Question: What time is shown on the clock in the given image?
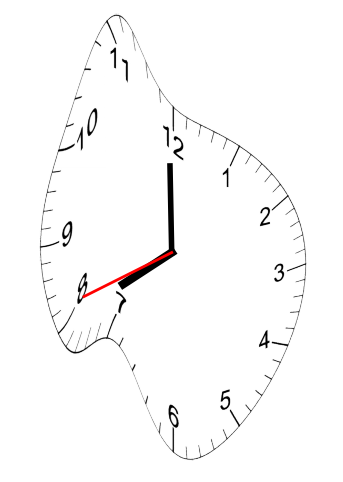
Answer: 07:59:41